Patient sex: F
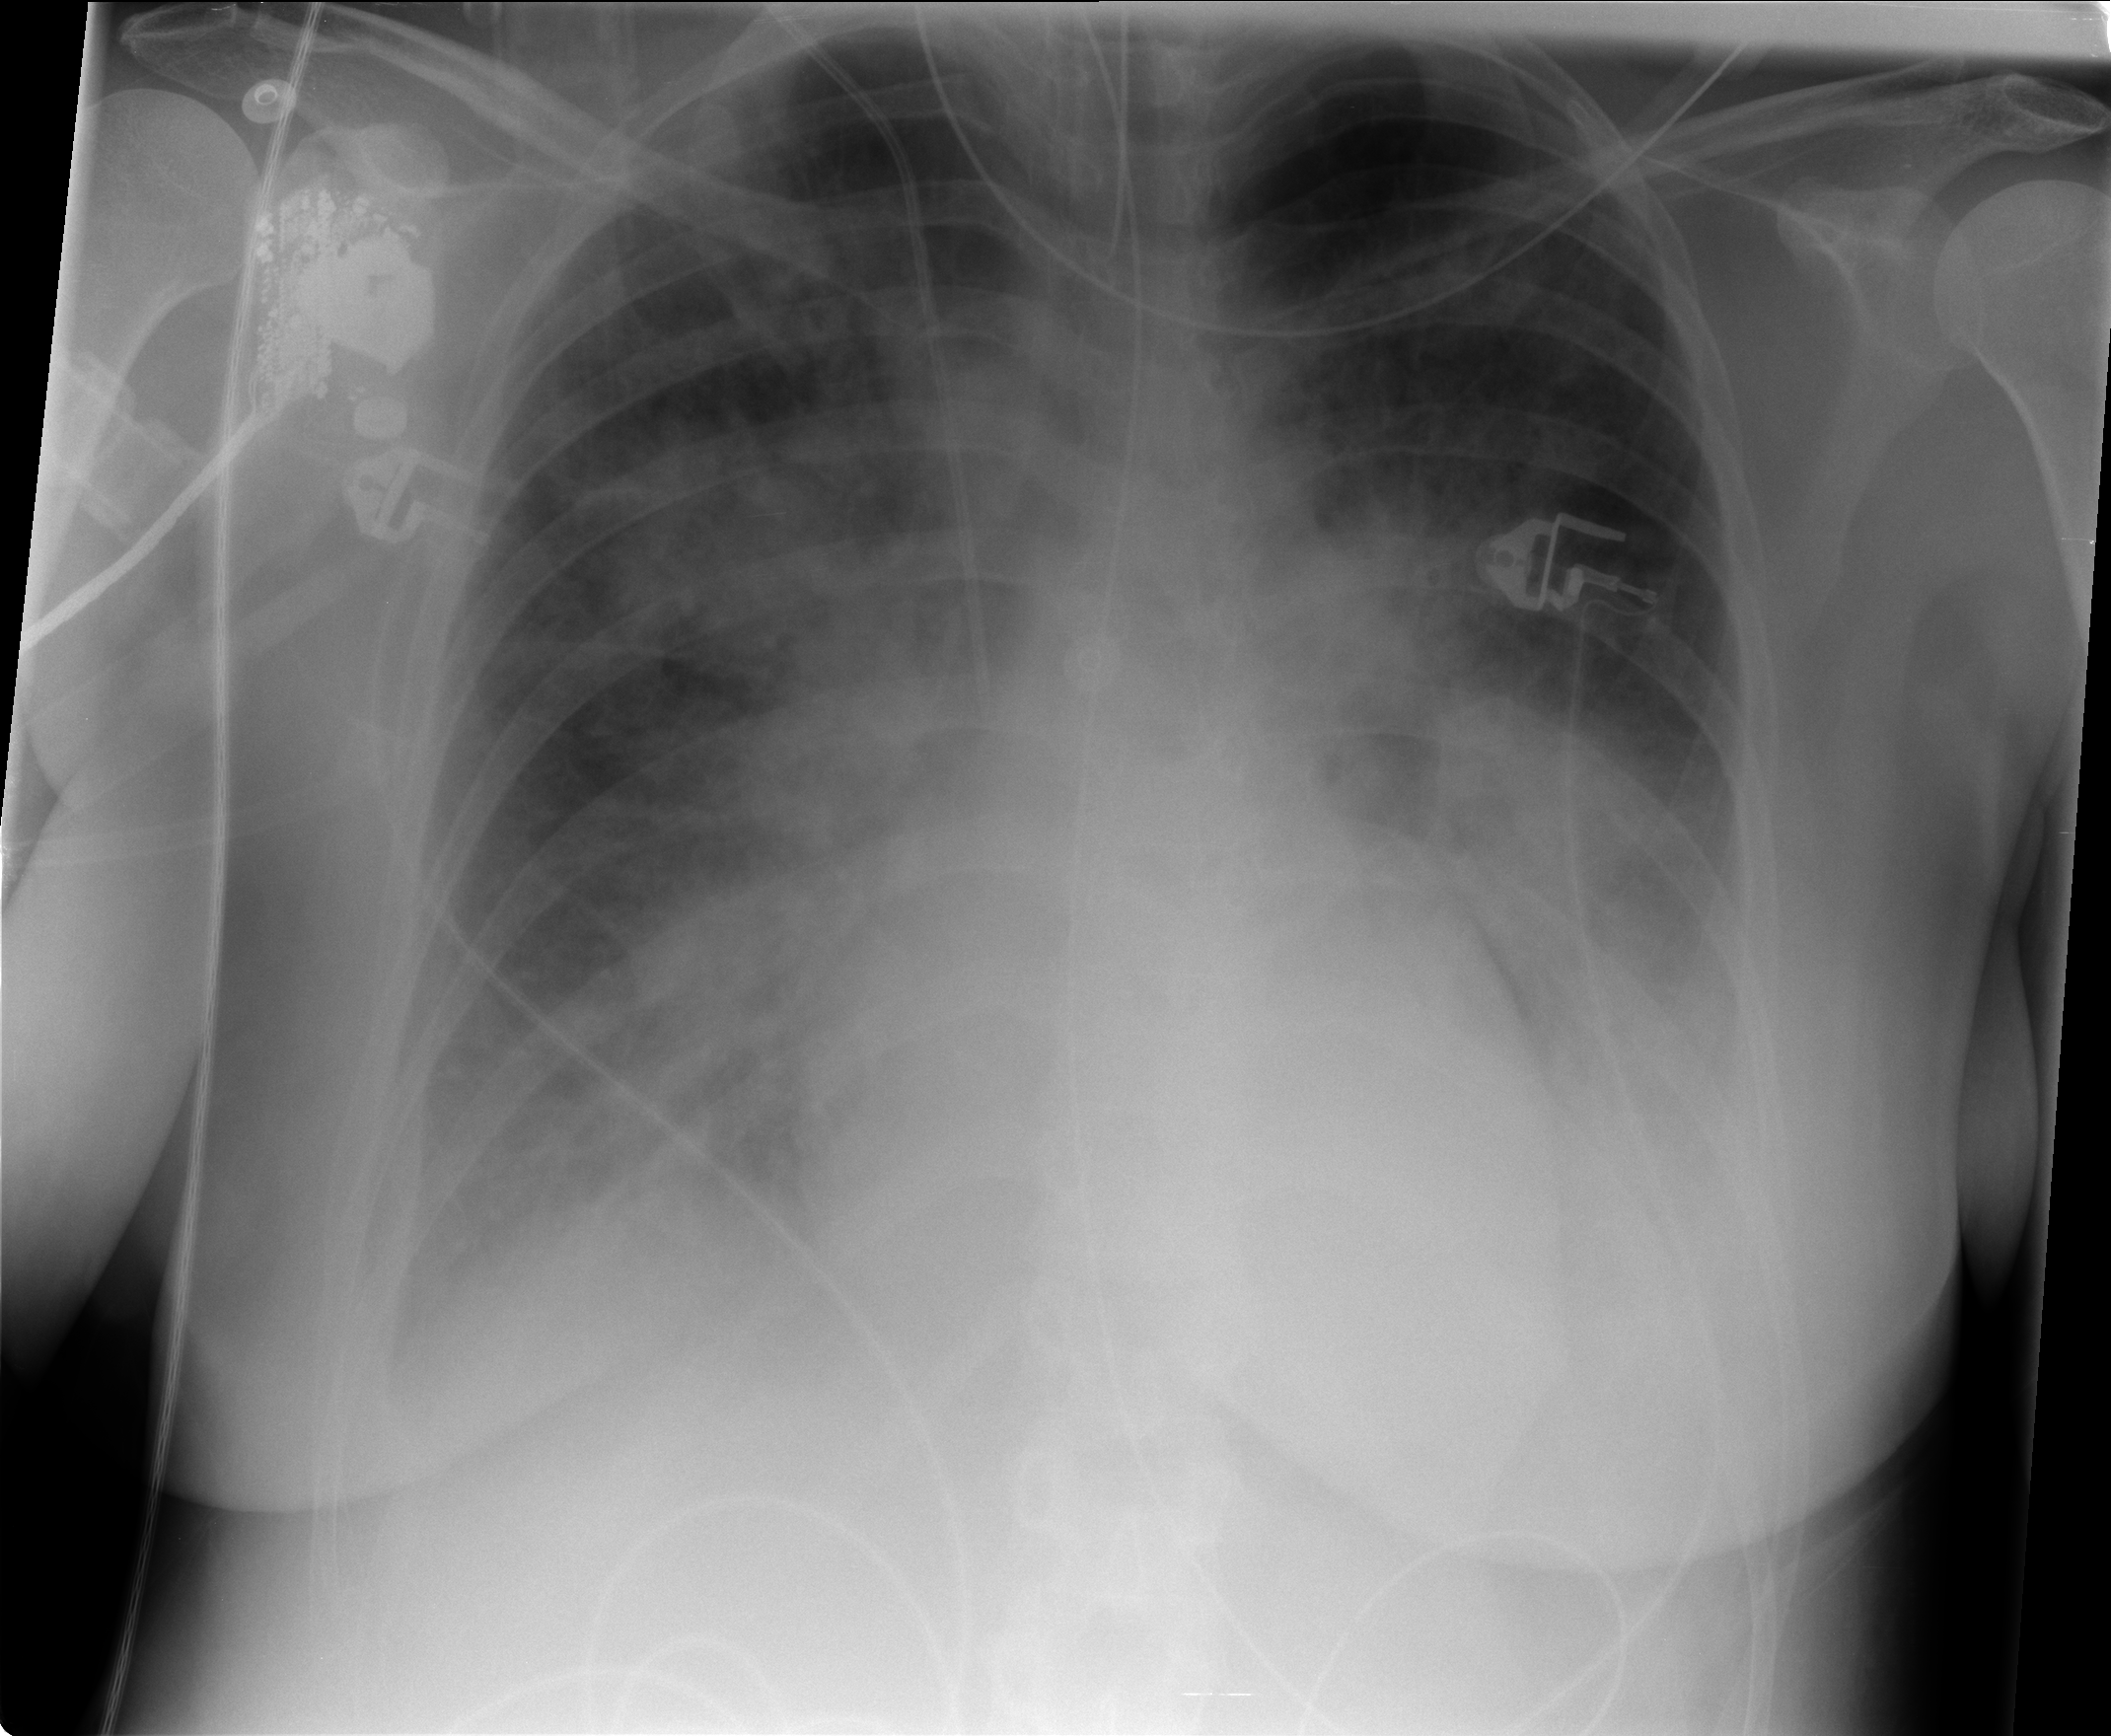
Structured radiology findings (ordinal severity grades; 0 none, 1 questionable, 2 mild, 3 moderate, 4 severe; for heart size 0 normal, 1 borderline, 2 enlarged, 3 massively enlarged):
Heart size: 0
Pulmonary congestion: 2
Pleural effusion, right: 2
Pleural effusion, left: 2
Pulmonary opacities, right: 3
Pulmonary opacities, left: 3
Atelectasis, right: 2
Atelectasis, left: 2